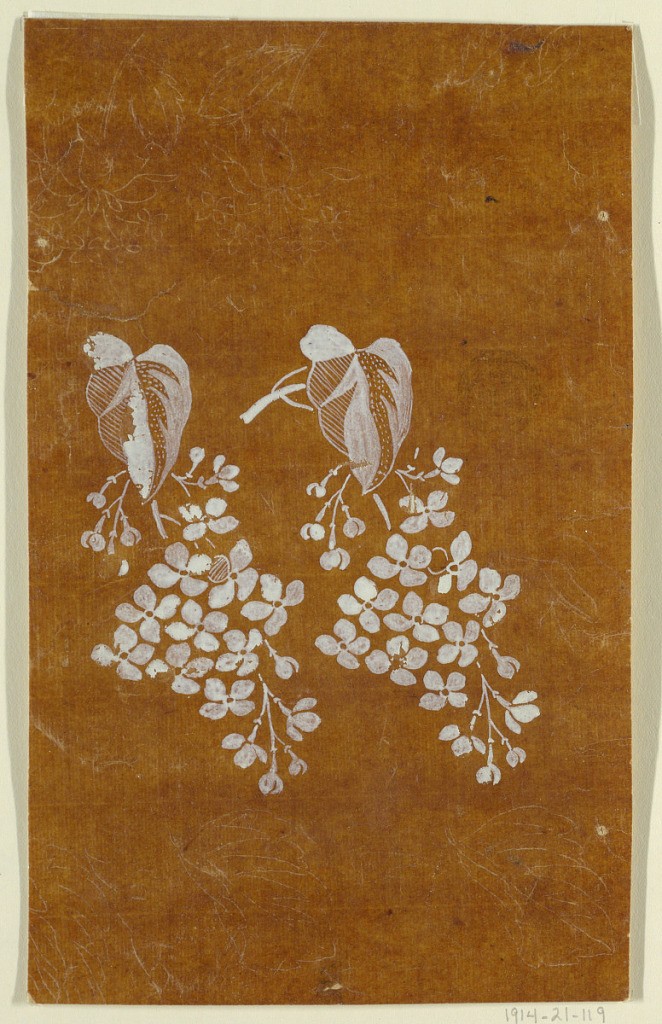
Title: Desigsn for Embroidered or Woven Floral Motifs of the "Fabrique de St. Ruf," Finished and Unfinished
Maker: Fabrique de Saint Ruf, Lyon, France
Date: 1805–1815
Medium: Incised lines, brush and white gouache on glazed tracing paper pasted on paper
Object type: Drawing
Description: Top: two pending flower boughs, incised. Center: two big pending flower boughs, finished, at right partly drawn over a leaf, incised. Bottom: leaves, incised lines.